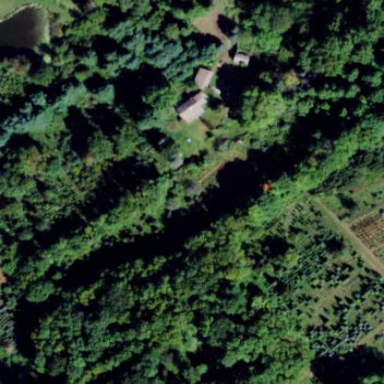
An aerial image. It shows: Vineyard.